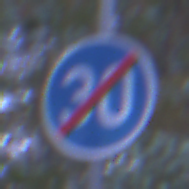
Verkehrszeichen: EndeMindestgeschwindigkeit
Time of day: Night
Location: Outdoor (Suburban)
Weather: PartlyCloudy
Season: NotSpecified
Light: Artificial